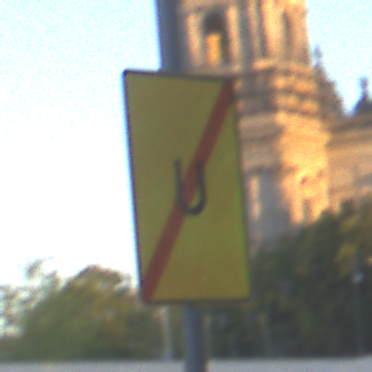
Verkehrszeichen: EndeUmleitung
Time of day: SunriseSunset
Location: Outdoor (Urban)
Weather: Clear
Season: NotSpecified
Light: Natural